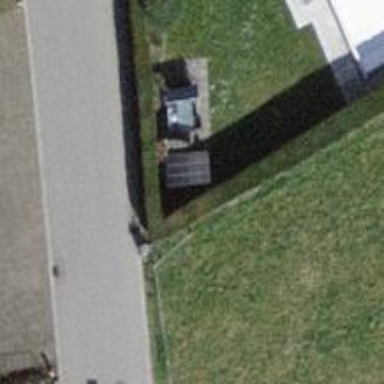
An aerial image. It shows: Hedge acting as barrier.